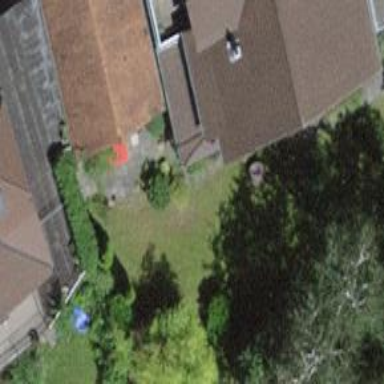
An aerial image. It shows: Garage.